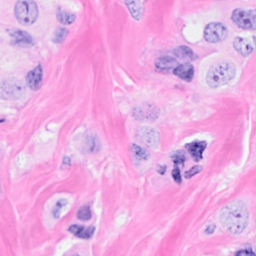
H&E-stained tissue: Breast